Pattern: OverlayEmoji
Description: Overlay a random Emoji onto an image.
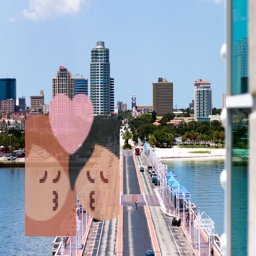
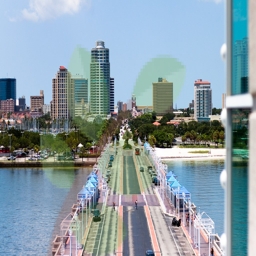
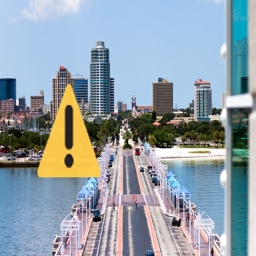
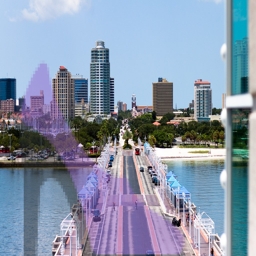